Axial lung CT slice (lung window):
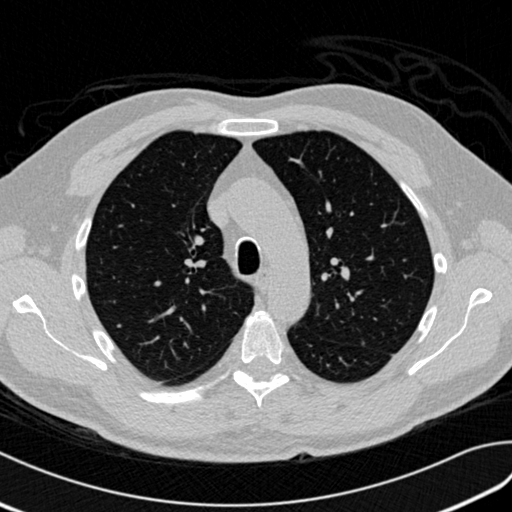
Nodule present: no